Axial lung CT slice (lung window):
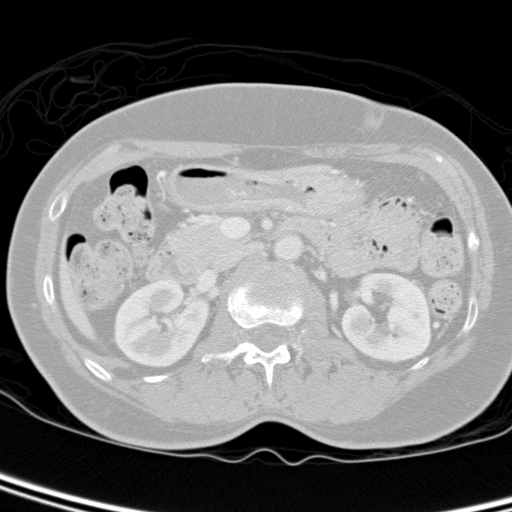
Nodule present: no